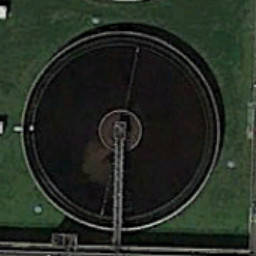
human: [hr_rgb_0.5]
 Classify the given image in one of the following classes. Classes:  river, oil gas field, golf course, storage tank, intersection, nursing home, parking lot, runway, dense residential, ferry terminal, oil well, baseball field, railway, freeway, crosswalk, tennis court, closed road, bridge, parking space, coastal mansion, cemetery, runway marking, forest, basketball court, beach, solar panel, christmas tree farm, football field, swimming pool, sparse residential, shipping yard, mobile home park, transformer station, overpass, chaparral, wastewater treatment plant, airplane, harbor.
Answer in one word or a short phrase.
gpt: wastewater treatment plant